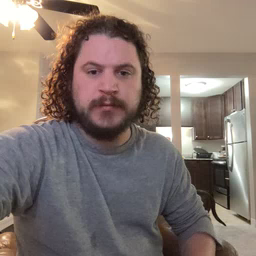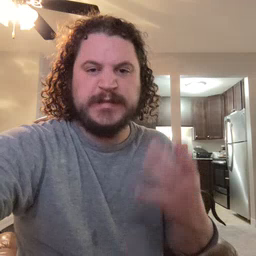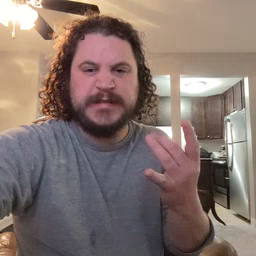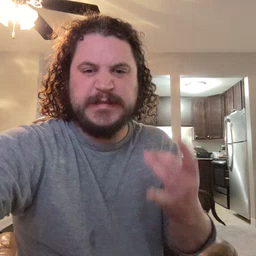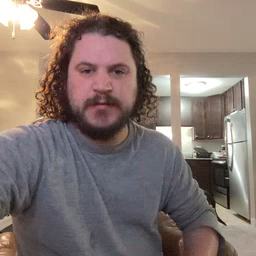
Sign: sticky